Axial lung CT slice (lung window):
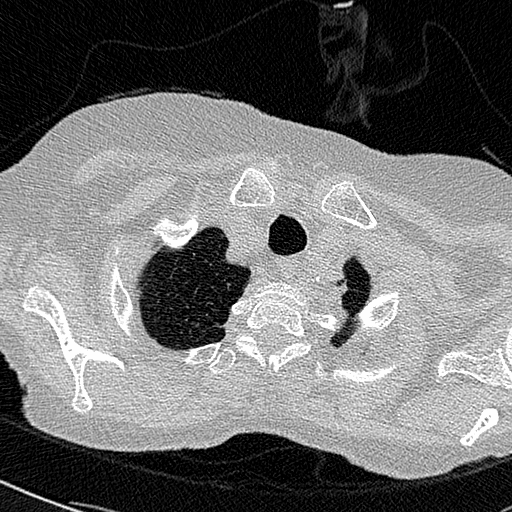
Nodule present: no